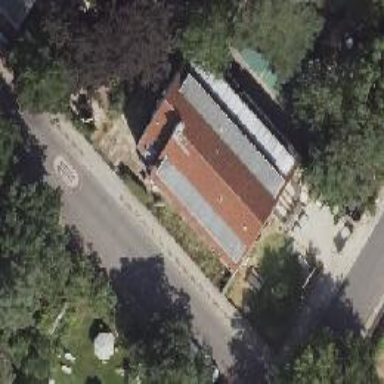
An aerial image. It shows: Community center with community hall.